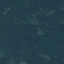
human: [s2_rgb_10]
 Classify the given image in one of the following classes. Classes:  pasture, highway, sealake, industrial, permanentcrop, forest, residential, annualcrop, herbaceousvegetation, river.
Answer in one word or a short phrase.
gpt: Forest